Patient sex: M
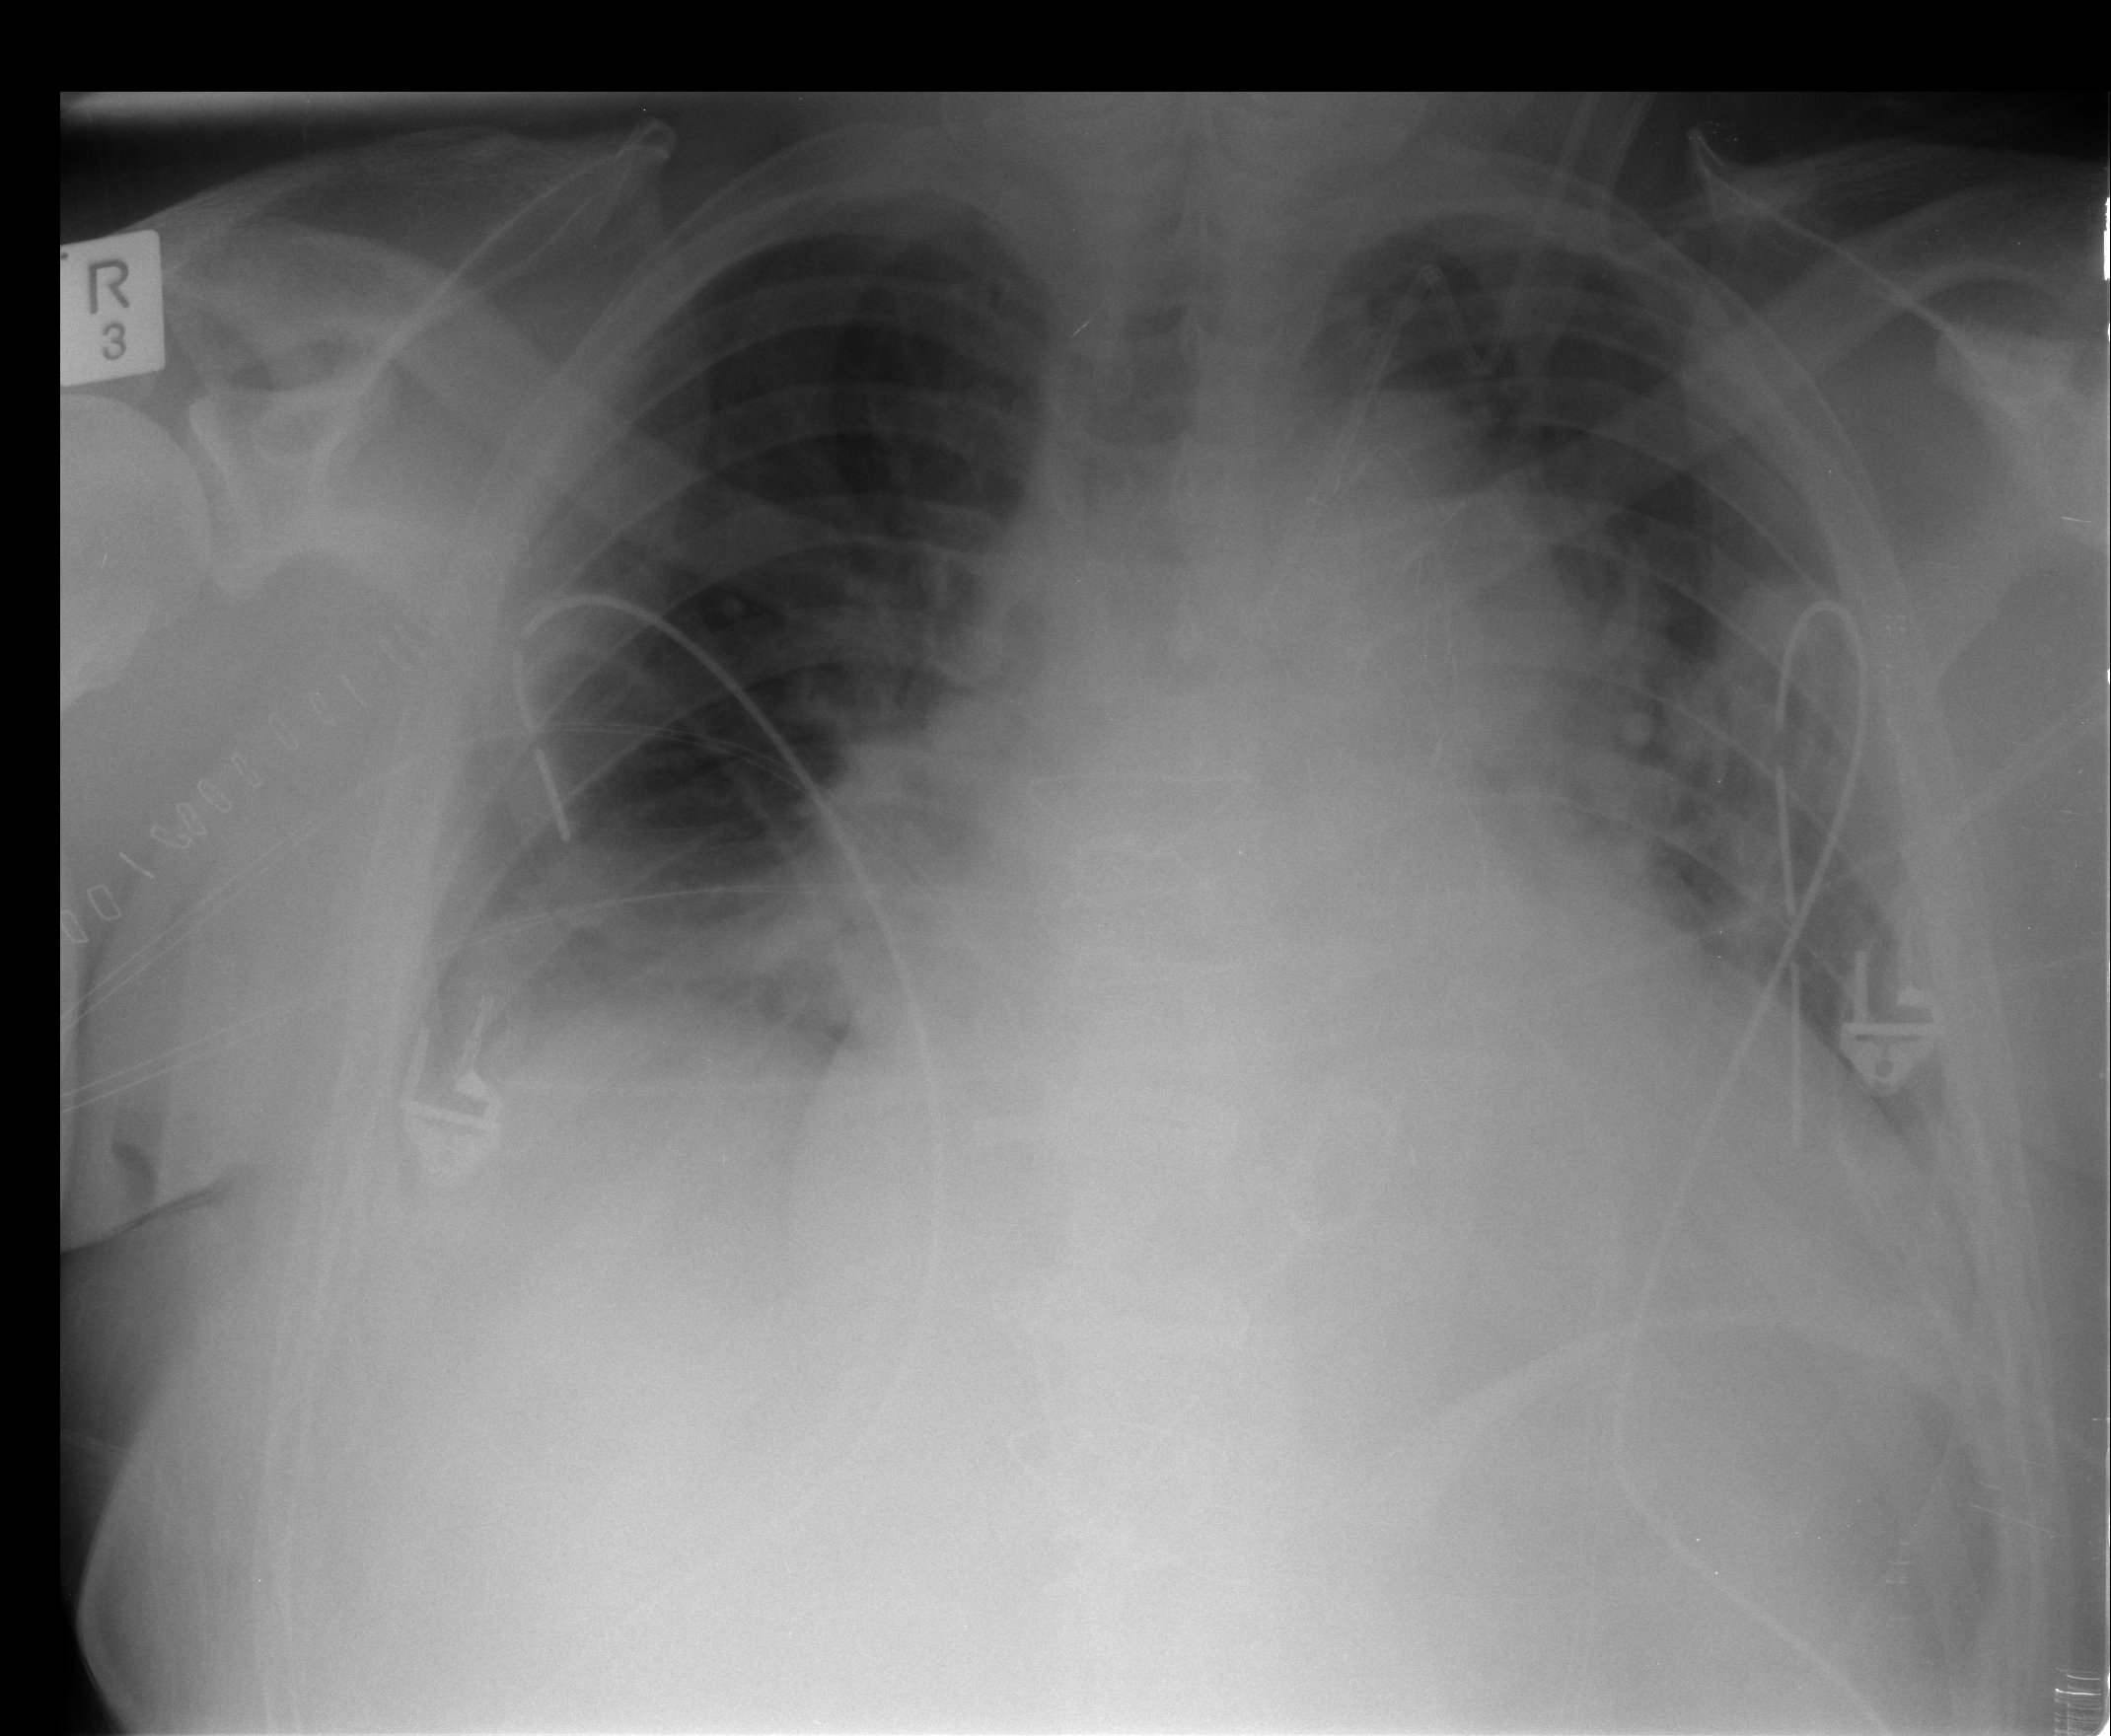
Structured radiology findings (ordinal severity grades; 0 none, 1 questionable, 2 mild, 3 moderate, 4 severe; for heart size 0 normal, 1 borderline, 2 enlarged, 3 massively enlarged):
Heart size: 2
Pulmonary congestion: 2
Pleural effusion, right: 2
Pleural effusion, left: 2
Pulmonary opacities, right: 0
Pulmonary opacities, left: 0
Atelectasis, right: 3
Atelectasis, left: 3